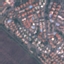
Land use / land cover: Residential